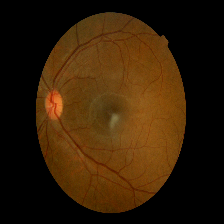
Diabetic retinopathy grade: Mild